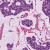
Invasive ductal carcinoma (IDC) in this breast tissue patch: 1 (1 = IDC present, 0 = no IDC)